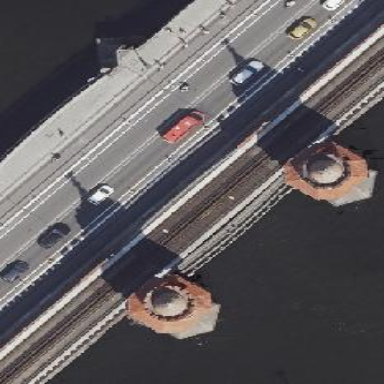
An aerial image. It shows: Pier supporting bridge.